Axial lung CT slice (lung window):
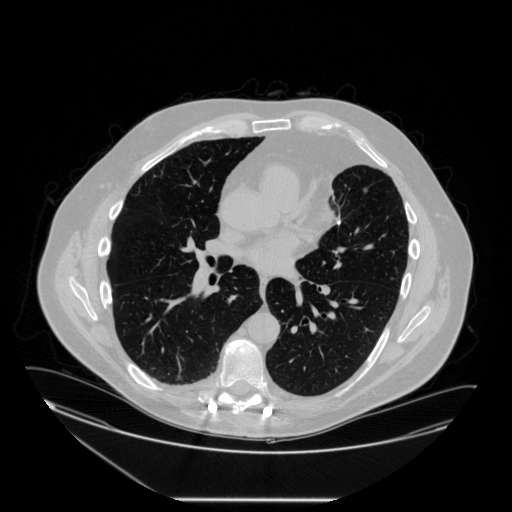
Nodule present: no